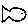
Label: fish